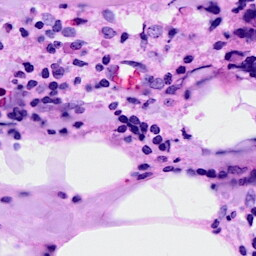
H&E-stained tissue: Breast